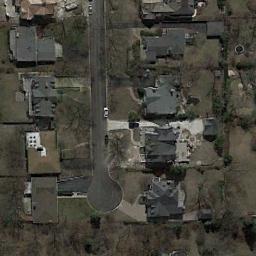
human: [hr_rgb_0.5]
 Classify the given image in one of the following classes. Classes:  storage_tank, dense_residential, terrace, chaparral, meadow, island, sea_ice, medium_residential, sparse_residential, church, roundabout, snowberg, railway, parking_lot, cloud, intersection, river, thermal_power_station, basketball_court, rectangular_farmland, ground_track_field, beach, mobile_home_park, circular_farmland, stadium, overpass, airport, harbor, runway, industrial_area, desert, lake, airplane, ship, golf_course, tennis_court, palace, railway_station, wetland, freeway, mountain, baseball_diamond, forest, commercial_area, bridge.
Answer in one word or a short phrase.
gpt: medium_residential